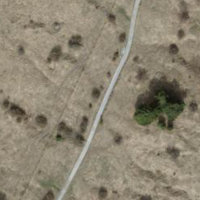
EUNIS habitat code: 52
Species observed at this site:
Euphorbia cyparissias